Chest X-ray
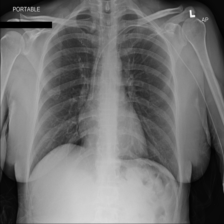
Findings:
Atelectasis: negative
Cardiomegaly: negative
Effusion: negative
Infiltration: negative
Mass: negative
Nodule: negative
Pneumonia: negative
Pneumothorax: negative
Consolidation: negative
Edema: negative
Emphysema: negative
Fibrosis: negative
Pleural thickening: negative
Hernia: negative